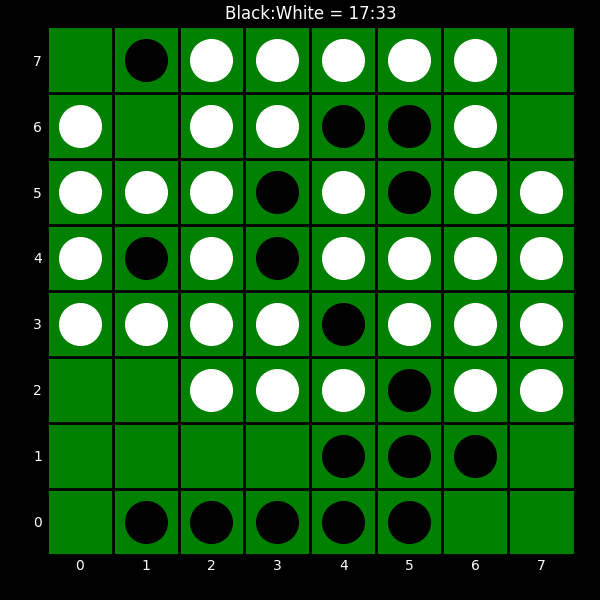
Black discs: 17
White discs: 33